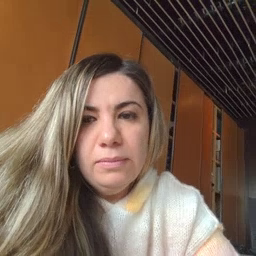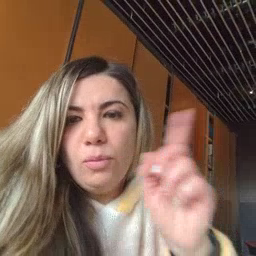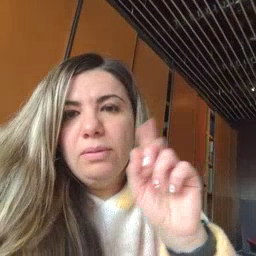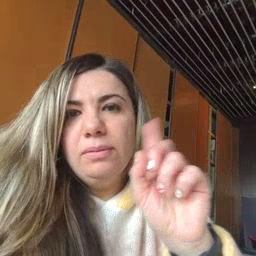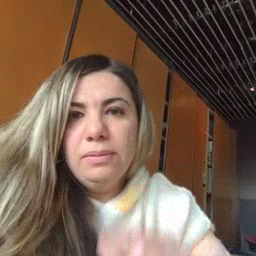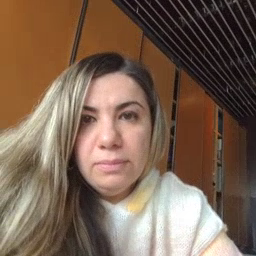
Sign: where